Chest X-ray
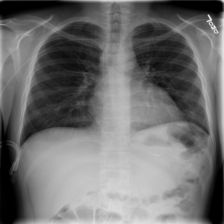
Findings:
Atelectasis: negative
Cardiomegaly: negative
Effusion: negative
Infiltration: negative
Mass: negative
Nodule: negative
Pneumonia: negative
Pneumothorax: negative
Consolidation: negative
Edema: negative
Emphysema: negative
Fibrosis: negative
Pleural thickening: negative
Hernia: negative